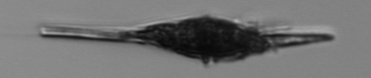
Label: Tripos_lineatus